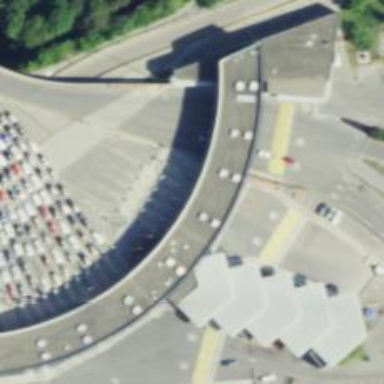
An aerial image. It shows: Service road tunnel with building passage.